Interaction volume radius: 10 \u00c5
Interaction volume height: 20 \u00c5
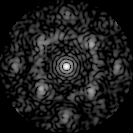
Disorder parameter: 0.5841